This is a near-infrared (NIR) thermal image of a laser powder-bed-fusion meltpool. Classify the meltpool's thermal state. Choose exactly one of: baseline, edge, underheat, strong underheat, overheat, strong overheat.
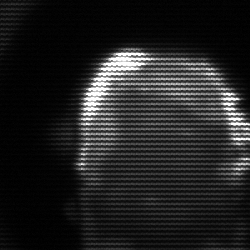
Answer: baseline